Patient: sex M, age 48
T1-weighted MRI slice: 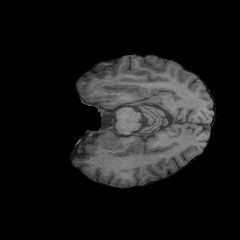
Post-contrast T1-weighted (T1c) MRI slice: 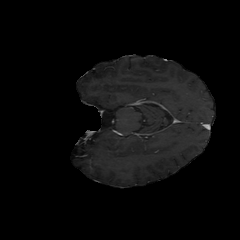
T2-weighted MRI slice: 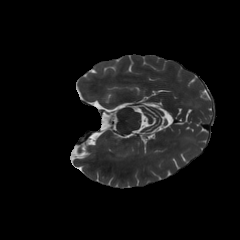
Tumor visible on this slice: no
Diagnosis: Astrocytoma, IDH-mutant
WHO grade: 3